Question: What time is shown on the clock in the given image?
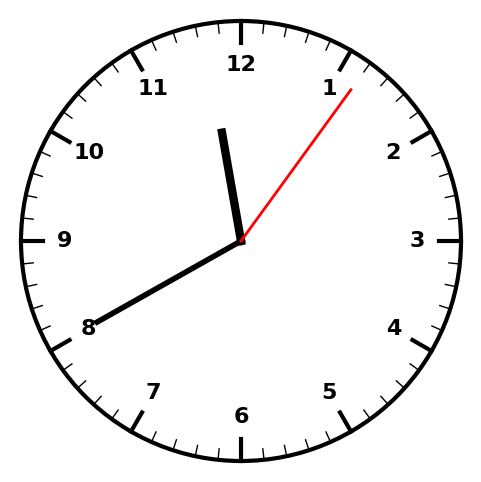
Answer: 11:40:06